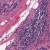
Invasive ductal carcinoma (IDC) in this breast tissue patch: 1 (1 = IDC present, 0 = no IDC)